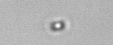
Label: nanoplankton_mix